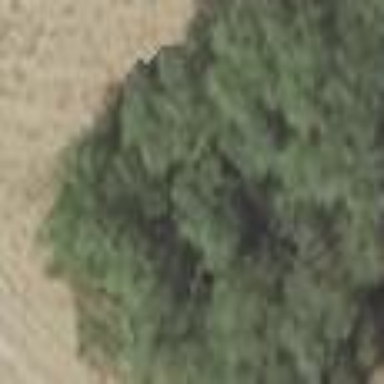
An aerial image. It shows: Woodland consisting of broadleaved trees.